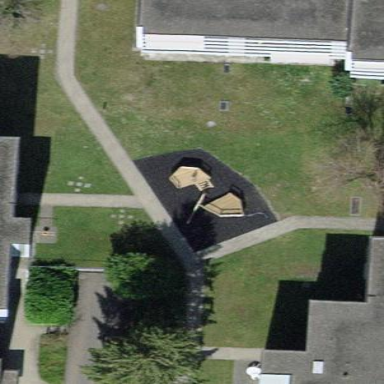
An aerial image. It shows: Playground area for leisure activities on the land.